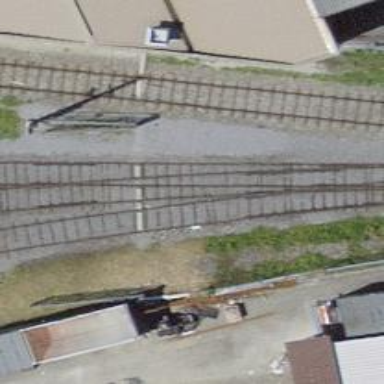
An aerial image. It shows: Railway yard with one track in service.